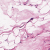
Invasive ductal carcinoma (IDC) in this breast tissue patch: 0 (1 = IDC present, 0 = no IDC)